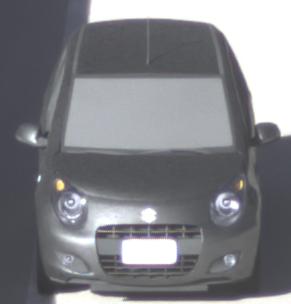
Make: Suzuki
Model: Alto 1.0
Detailed model: Alto (V)
Model produced from: 2011/02
Model produced until: 2011/03
Doors: 5
Color: gray
Road condition: dry road
Daytime: morning or afternoon
Contrast: high contrast